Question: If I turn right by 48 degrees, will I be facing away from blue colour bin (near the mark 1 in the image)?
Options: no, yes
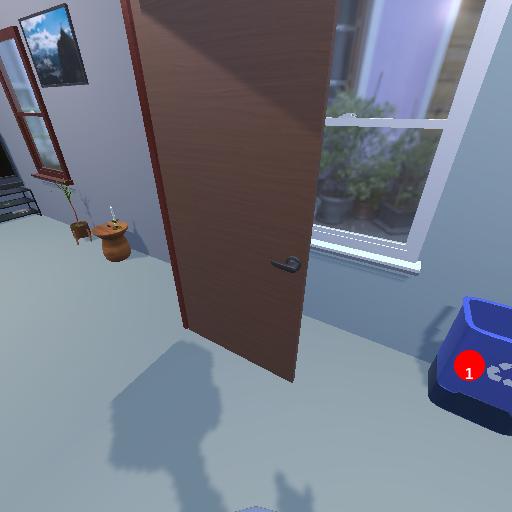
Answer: no